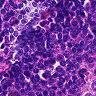
Metastatic tissue present: no